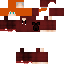
A female human skin with dark skin, wearing brown long hair dressed in a orange hoodie and brown pants, featuring a closed mouth.